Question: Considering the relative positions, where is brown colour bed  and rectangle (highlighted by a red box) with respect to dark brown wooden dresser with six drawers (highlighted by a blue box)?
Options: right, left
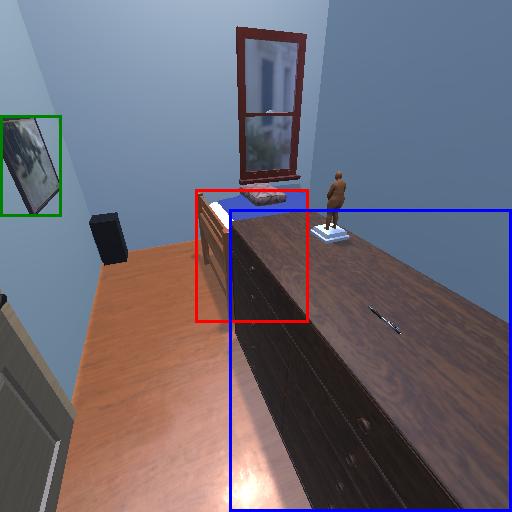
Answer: right